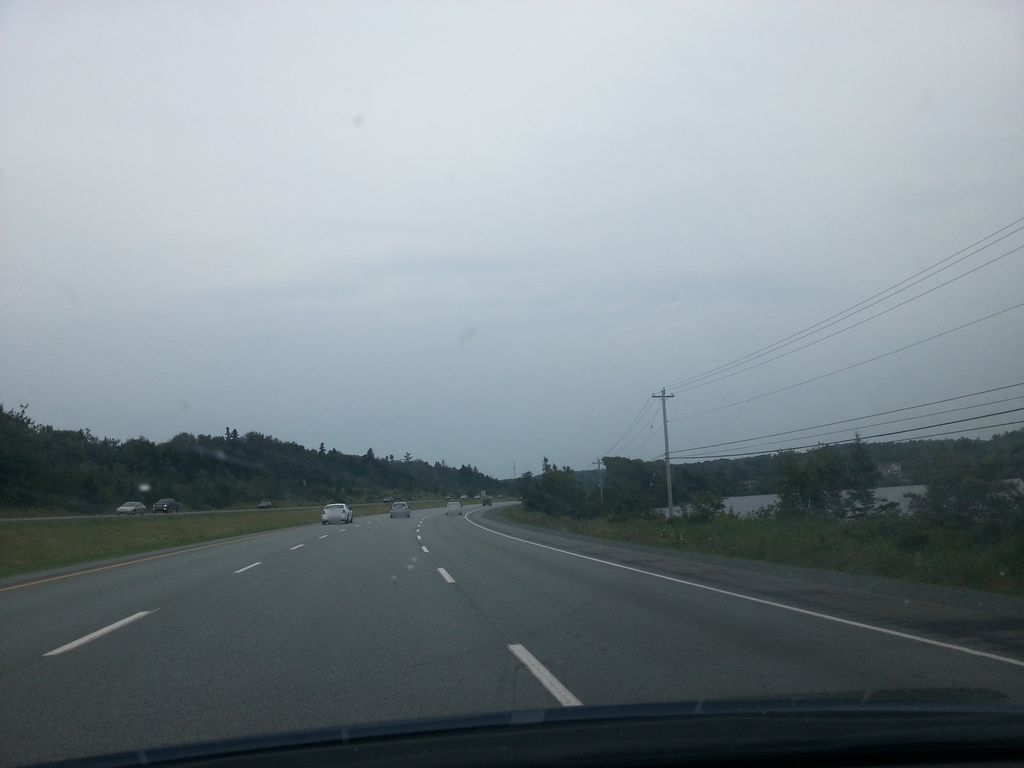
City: halifax